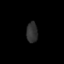
Tissue: skin
Cell type: Fibroblasts
Senescence score: 0.7421
Nuclear area (px): 227
Mean DAPI intensity: 47.683